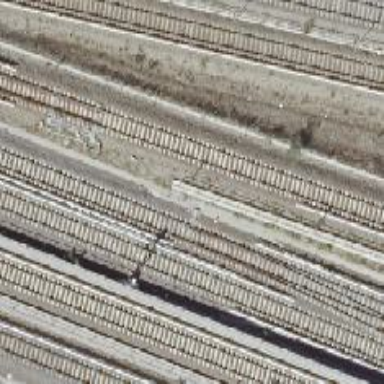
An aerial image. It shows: Railway signal.